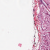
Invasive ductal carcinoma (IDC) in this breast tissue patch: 0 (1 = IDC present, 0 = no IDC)